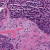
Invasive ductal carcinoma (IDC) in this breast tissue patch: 1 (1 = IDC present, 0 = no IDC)